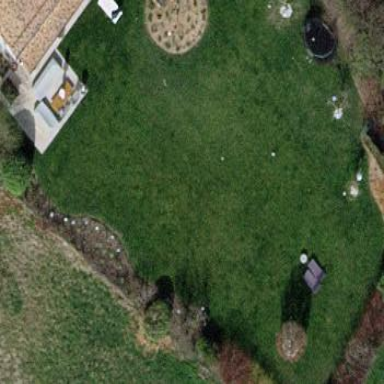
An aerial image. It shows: Garden area designated for leisure land.